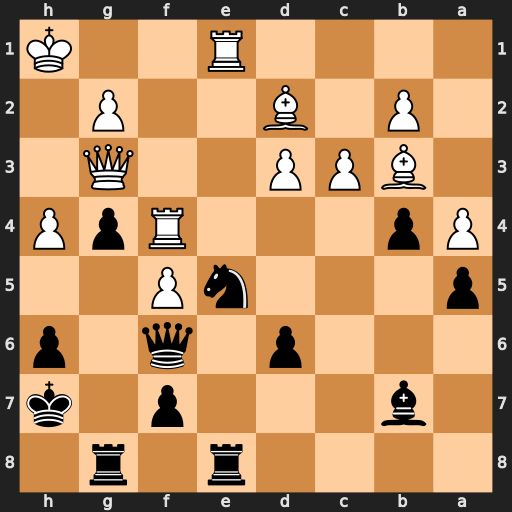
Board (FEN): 4r1r1/1b3p1k/3p1q1p/p3nP2/Pp3RpP/1BPP2Q1/1P1B2P1/4R2K
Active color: b
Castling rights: -
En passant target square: -
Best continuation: Nf3 Rxe8 Rxe8